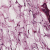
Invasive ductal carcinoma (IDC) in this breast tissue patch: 0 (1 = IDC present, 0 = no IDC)